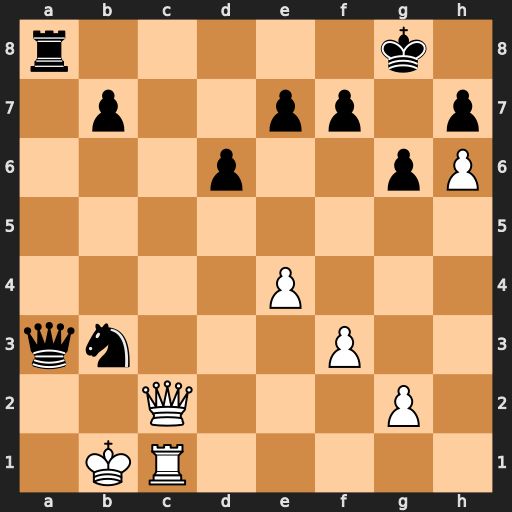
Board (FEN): r5k1/1p2pp1p/3p2pP/8/4P3/qn3P2/2Q3P1/1KR5
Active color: w
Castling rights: -
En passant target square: -
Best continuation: Qc8+ Rxc8 Rxc8#